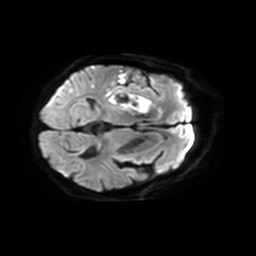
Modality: TRACE
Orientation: axial
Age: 68
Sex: male
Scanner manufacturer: philips
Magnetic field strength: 3 T
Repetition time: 3.082 s
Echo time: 0.076 s